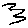
Label: bird